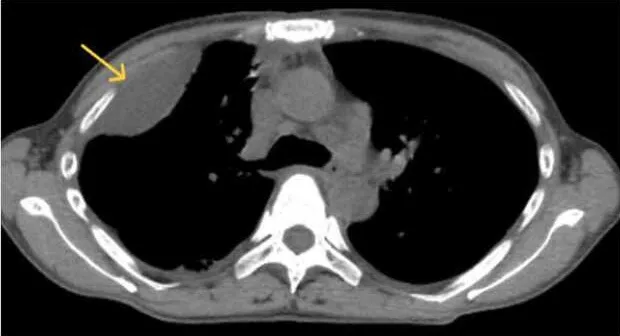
Follow-up CT on day fifteen after hospitalization. That revealed recurrent right pleural effusion in the right anterior space (yellow arrow).
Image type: radiology (ct)